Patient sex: F
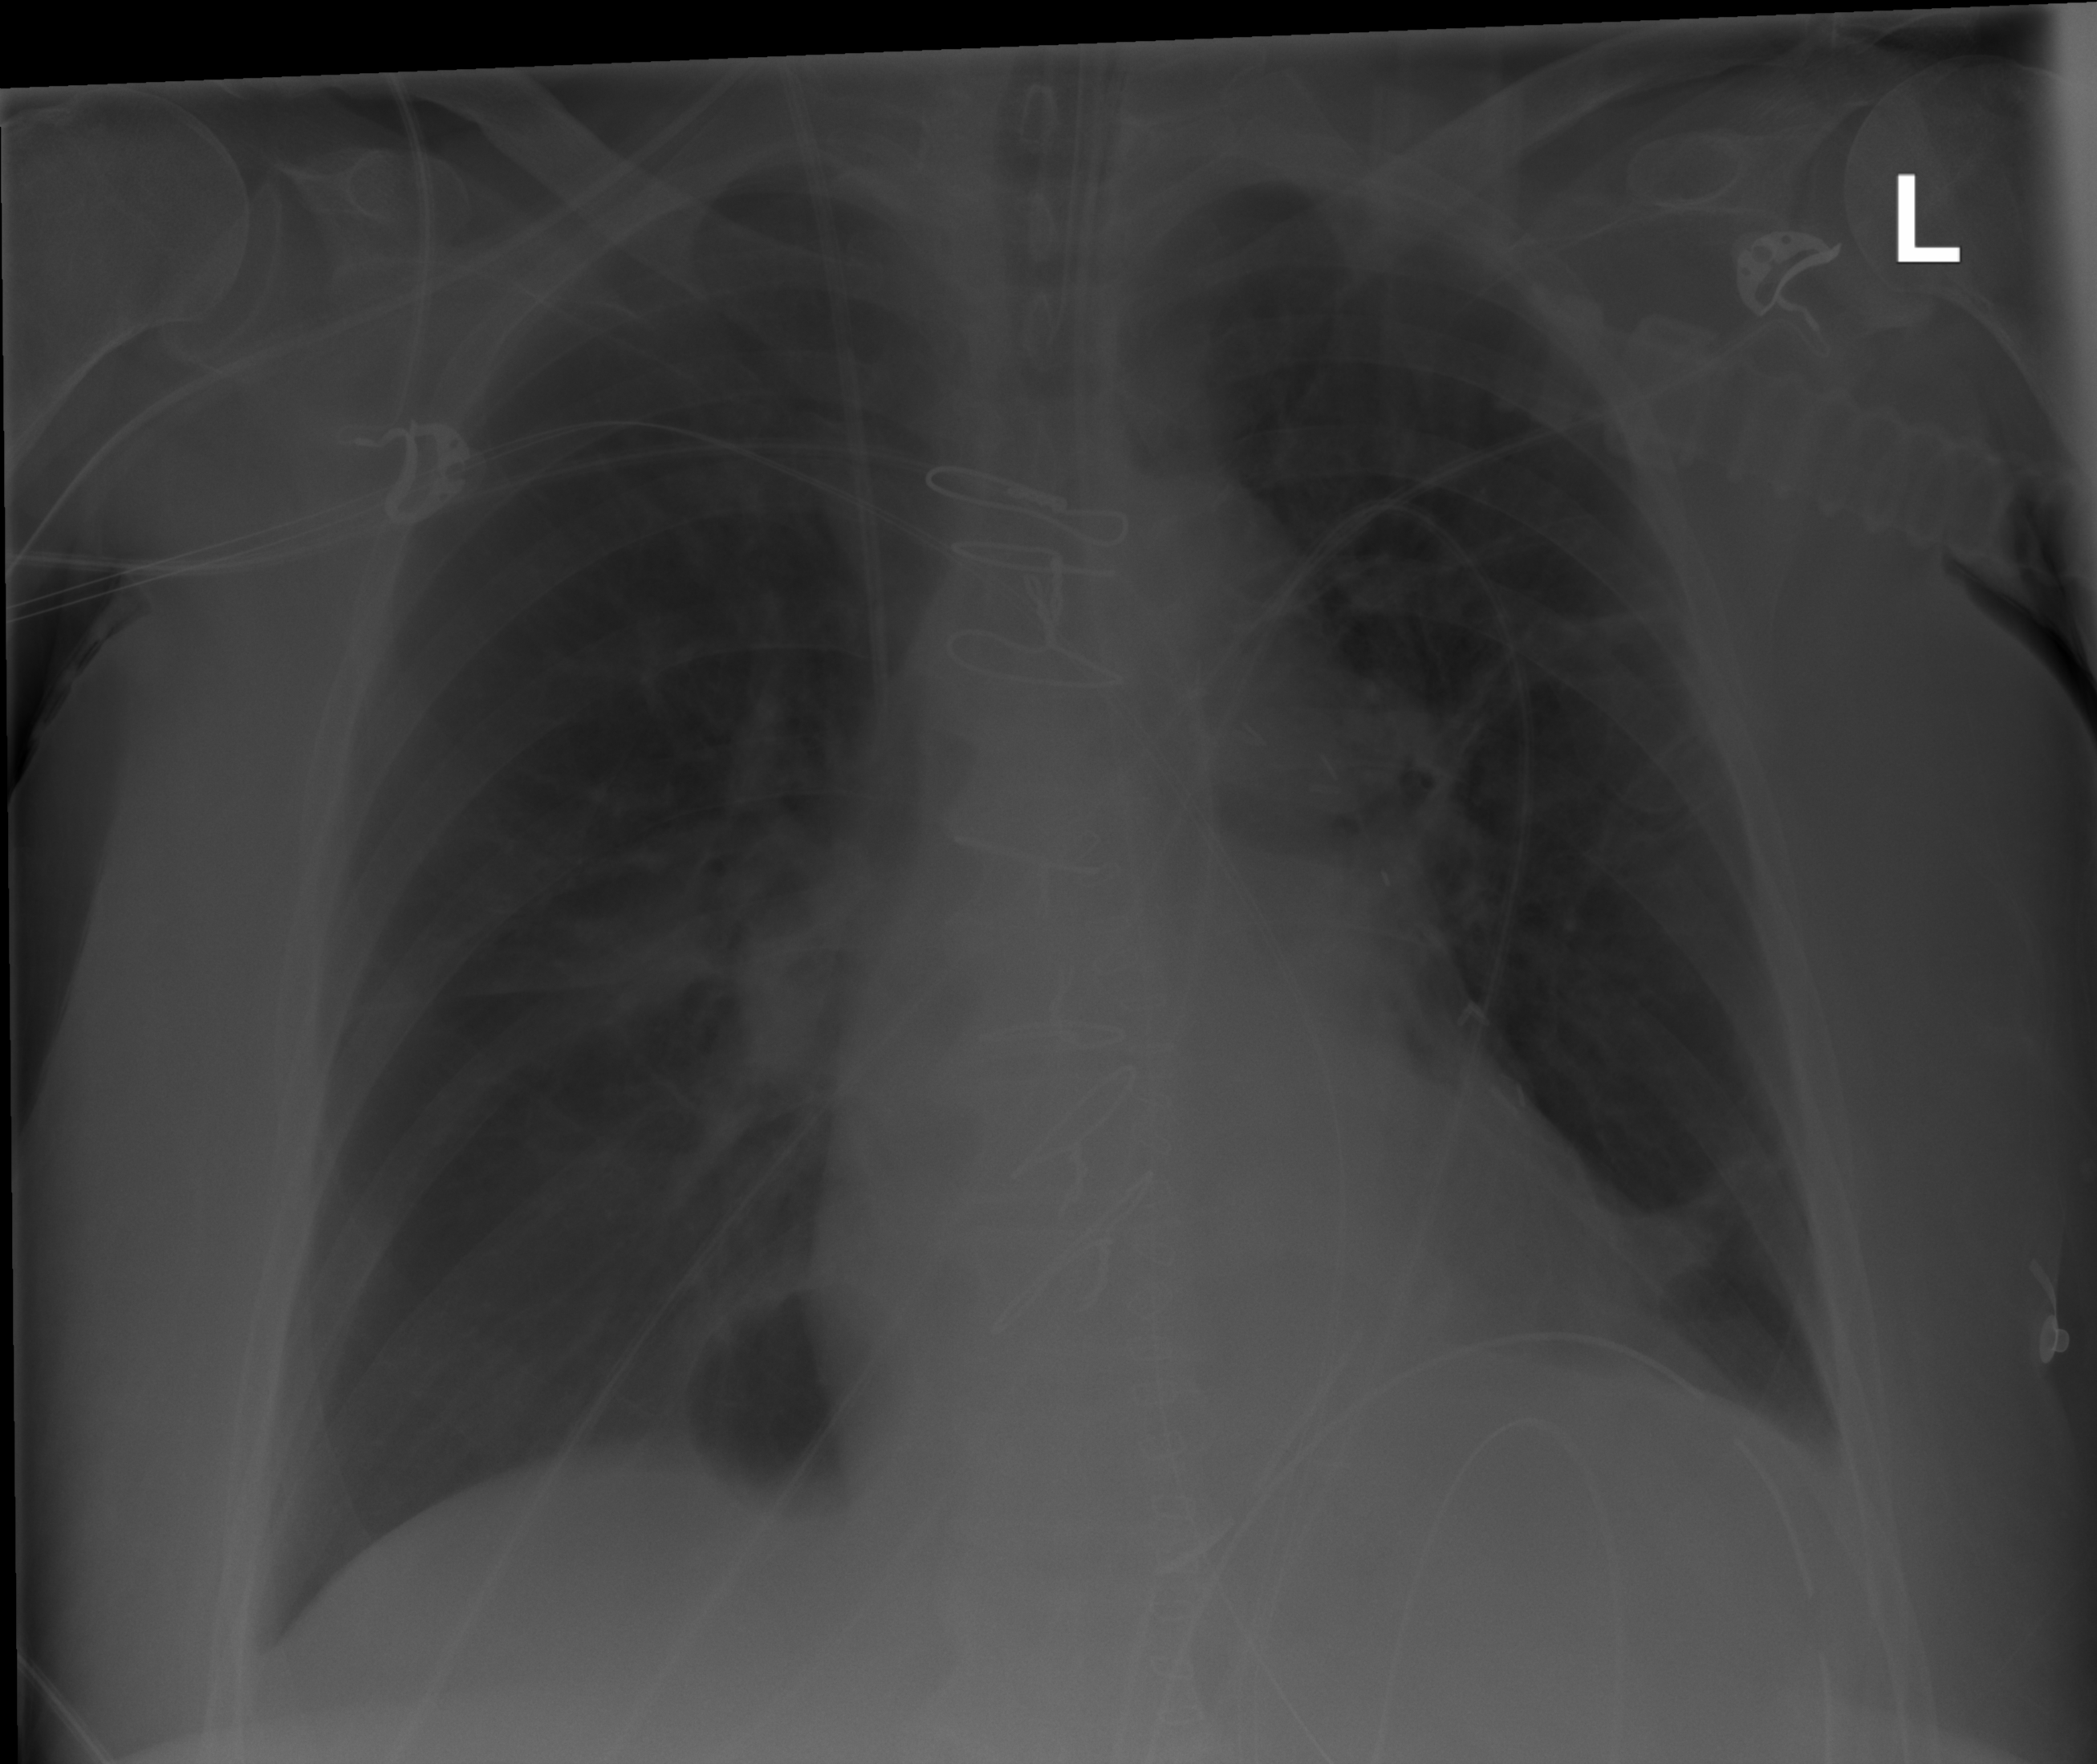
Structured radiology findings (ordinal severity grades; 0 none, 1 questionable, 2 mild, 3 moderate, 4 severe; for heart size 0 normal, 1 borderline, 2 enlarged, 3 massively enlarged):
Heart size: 2
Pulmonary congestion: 2
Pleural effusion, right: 0
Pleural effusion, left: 1
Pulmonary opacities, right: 0
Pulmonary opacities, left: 0
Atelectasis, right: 0
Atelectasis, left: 2